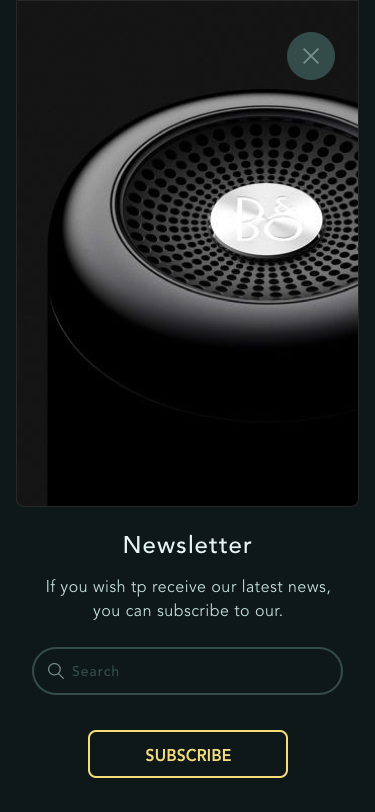
Text in this UI design:
Newsletter
If you wish tp receive our latest news, you can subscribe to our.